Question: I'm having problems figuring out how to align my JPanels in my JList to the left side.
I'm using a custom ListCellRenderer, so the JPanels render at all.
'''
public class FileTab extends JPanel implements ListCellRenderer<FileProperties> {
public FileTab(int w, int h) {
setSize(w, h);
}
private void initComponents(FileProperties prop, boolean selected) {
removeAll();
JCheckBox checkBoxSelection = new JCheckBox();
checkBoxSelection.setBounds(10, 10, 10, 10);
add(checkBoxSelection);
checkBoxSelection.setSelected(selected);
System.out.println("Draw: " + prop.getFileName());
JLabel labelFileName = new JLabel(prop.getFileName());
labelFileName.setBounds(5, 70, getWidth() - 85, 20);
labelFileName.setFont(new Font("Consolas", Font.ITALIC, 20));
add(labelFileName);
}
@Override
public Component getListCellRendererComponent(JList<? extends FileProperties> list, FileProperties prop, int index,
boolean isSelected,
boolean cellHasFocus) {
initComponents(prop, isSelected);
return this;
}
}
'''
And thats how I create the List:
'''
JScrollPane scroll = new JScrollPane();
scroll.setBounds(5, 5, getWidth() - 10, getHeight() - 110);
list = new DefaultListModel<>();
fileList = new JList<>(list);
fileList.setSelectionMode(ListSelectionModel.MULTIPLE_INTERVAL_SELECTION);
fileList.setCellRenderer(new FileTab(getWidth() - 30, 30));
scroll.setViewportView(fileList);
add(scroll);
'''
This results in this, where the JPanels are aligned in the center rather than on the left side.

And the updating of the list:
'''
list.clear();
for (FileProperties props : files) {
list.addElement(props);
}
fileList.setCellRenderer(new FileTab(getWidth() - 30, 30));
'''
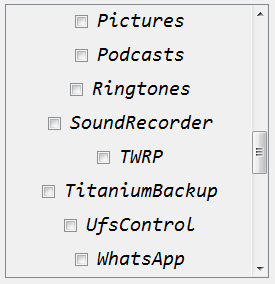
Answer: By default a JPanel use a 'FlowLayout' which by default is 'center aligned'. Change the JPanel to use a 'FlowLayout' that is 'right aligned':
'''
JPanel panel = new JPanel( new FlowLayout(...) ); // Read FlowLayout API for proper parameter
'''